Question: A minor but rather annoying flaw in the default layout of forms in Django manager apps is the positioning of checkboxes where the checkbox and its label are positioned in the first column and its help text (if set) is aligned in the second column:

Either the checkbox and label should be positioned in the second column or -better- the label should be aligned in the first column (with all other labels) and the checkbox positioned in the second column.
I presume the chances are slim, but is there a relatively easy fix for this?
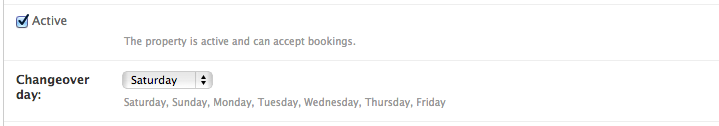
Answer: If you can do it by adding css, then it is relatively easy:
'''
class MyModel(admin.ModelAdmin):
class Media:
css = {
'all': ('/path/to/css.css',)
}
'''